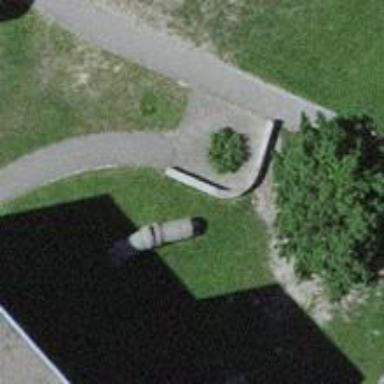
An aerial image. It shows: Playground featuring tunnel tube for children to play in.